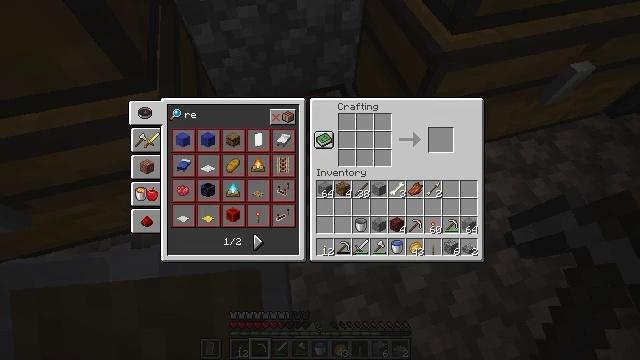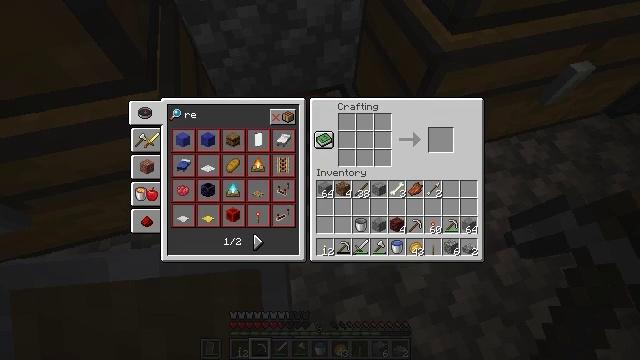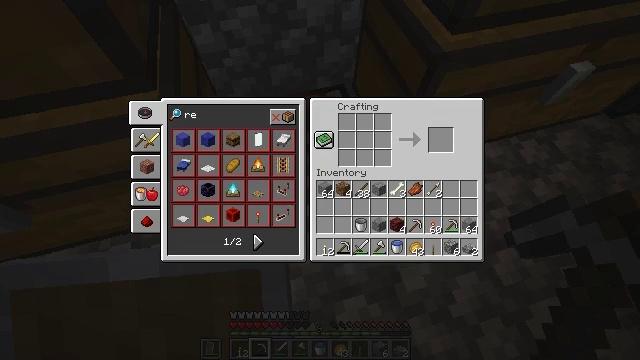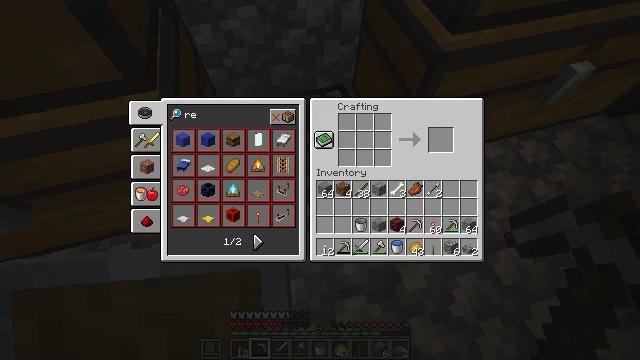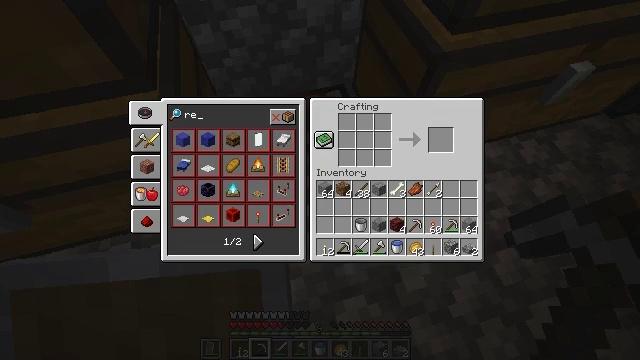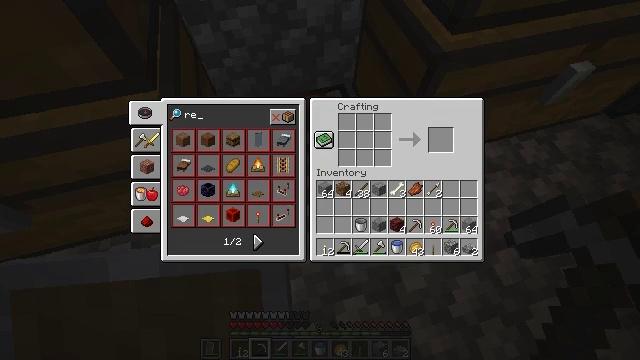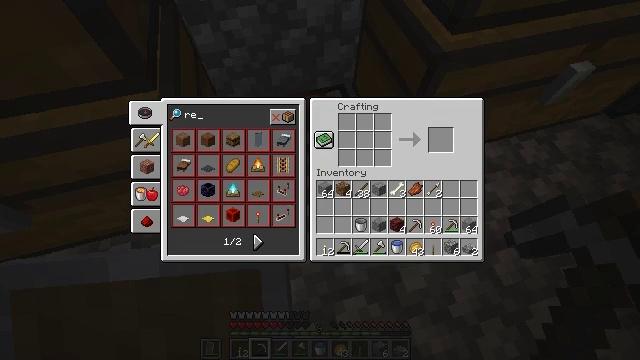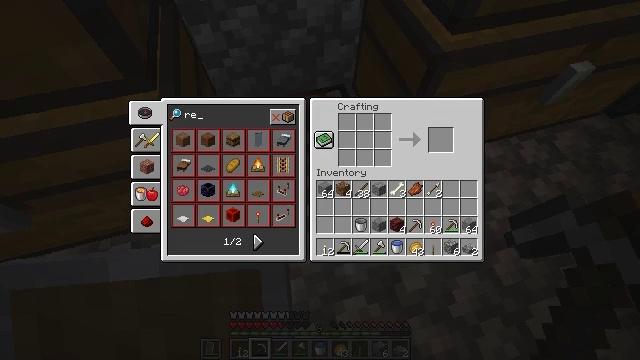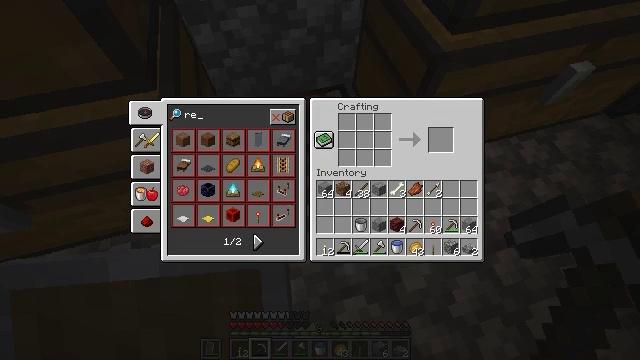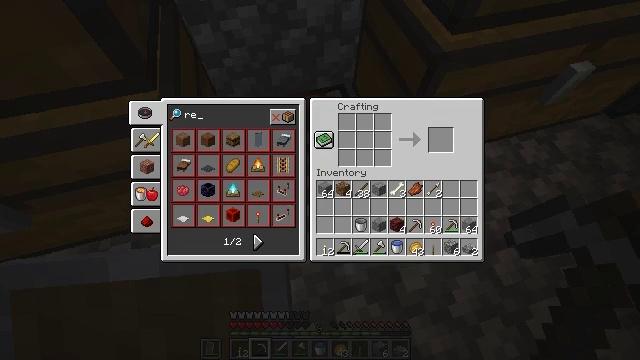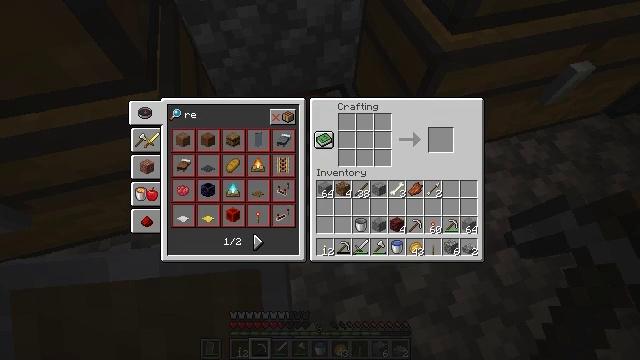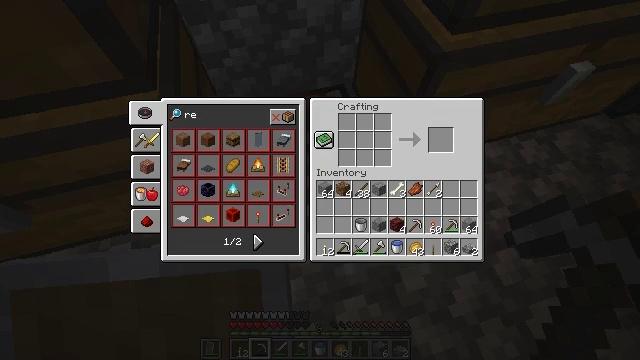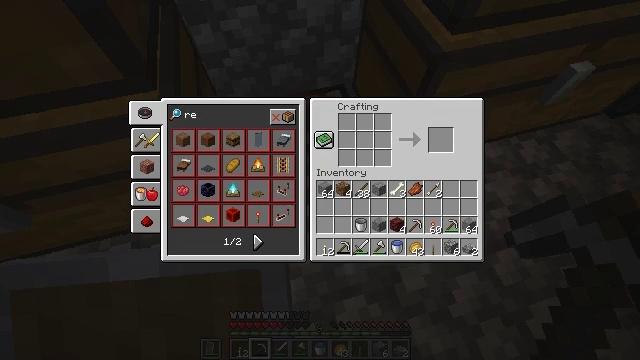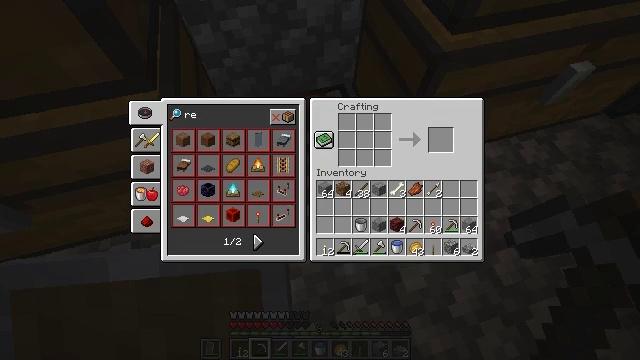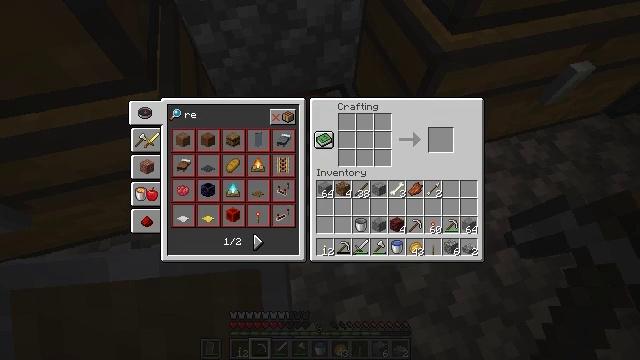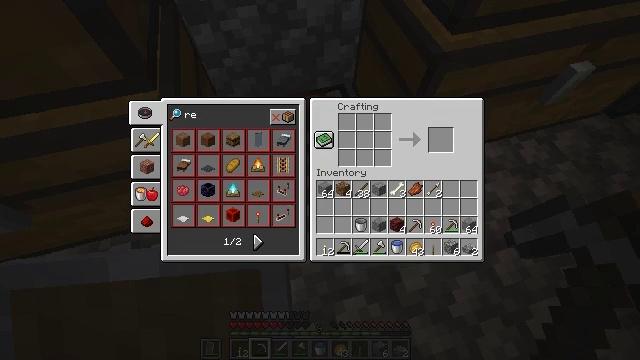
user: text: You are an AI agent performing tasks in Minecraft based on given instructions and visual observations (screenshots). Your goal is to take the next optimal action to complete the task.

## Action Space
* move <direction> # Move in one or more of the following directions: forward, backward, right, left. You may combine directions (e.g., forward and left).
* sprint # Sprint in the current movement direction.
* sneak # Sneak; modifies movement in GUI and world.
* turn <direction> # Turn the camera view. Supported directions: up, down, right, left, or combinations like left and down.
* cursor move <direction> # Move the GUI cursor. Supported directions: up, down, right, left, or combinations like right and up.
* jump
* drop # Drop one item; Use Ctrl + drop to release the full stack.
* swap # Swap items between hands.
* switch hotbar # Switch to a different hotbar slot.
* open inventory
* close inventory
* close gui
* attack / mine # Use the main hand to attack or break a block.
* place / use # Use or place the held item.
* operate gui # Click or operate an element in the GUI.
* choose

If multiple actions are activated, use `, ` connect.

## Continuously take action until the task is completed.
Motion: motion action
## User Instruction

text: Craft a repeater.
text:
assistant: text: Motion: no_op
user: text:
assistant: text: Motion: no_op
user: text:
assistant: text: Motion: no_op
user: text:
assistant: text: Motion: no_op
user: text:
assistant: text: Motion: no_op
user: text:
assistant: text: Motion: no_op
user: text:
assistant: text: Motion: no_op
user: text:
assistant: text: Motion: no_op
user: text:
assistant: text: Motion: no_op
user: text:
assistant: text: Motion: no_op
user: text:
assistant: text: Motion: no_op
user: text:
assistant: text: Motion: no_op
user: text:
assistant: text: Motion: no_op
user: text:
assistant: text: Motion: no_op
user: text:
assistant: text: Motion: no_op
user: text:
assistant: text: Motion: no_op
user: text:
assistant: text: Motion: turn down
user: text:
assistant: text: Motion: no_op
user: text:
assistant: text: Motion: turn down
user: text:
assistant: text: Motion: turn right
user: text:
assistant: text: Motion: turn right and down
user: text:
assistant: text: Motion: turn right and down
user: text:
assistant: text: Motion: turn right and down
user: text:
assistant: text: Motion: no_op
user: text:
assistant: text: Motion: no_op
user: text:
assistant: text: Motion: no_op
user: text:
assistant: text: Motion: no_op
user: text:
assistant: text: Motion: no_op
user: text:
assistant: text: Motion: no_op
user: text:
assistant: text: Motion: no_op